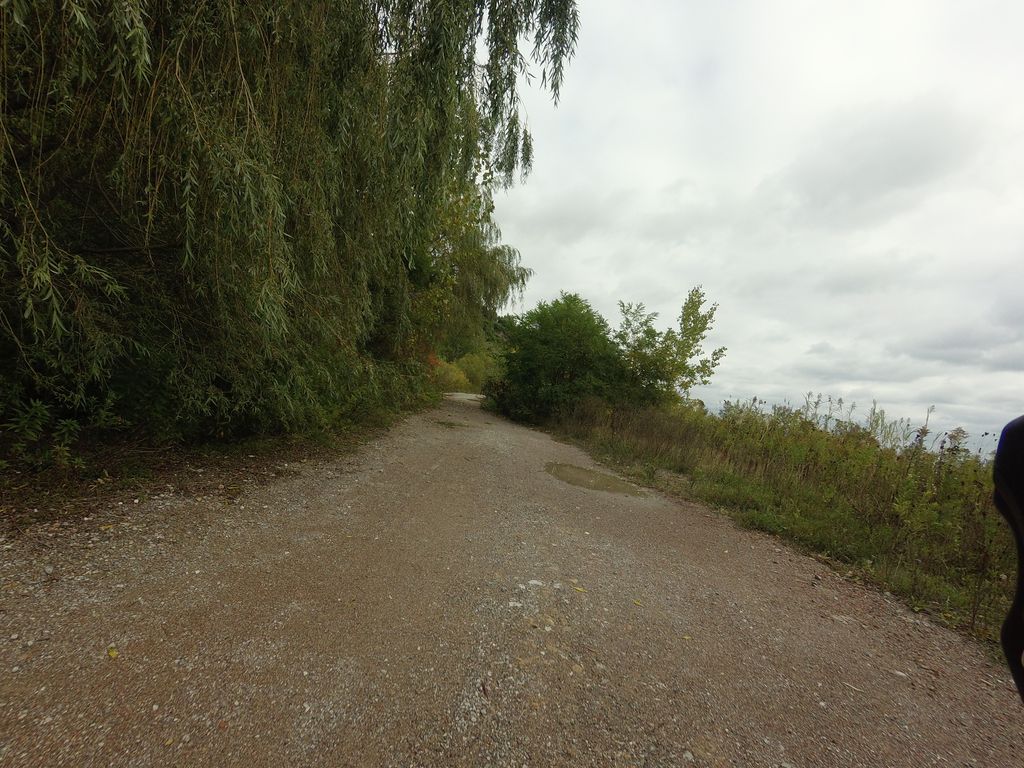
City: toronto